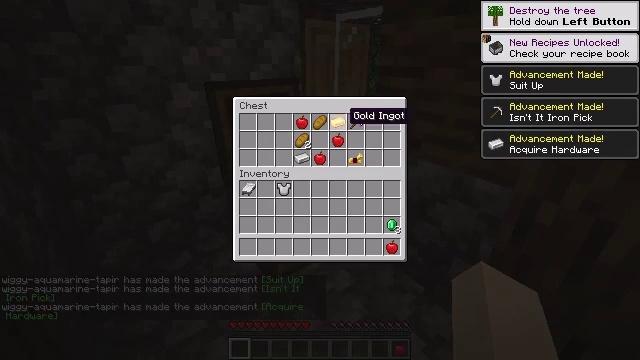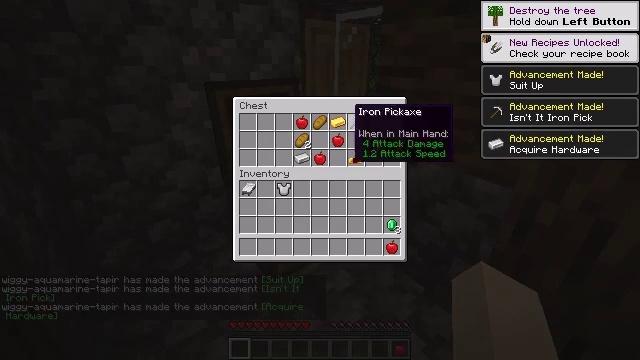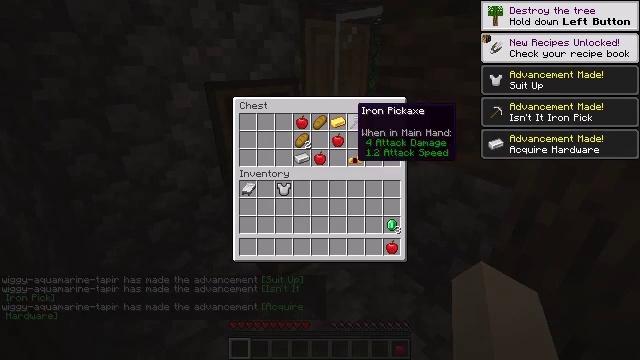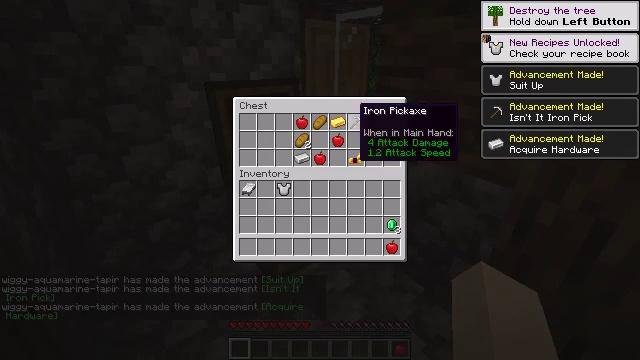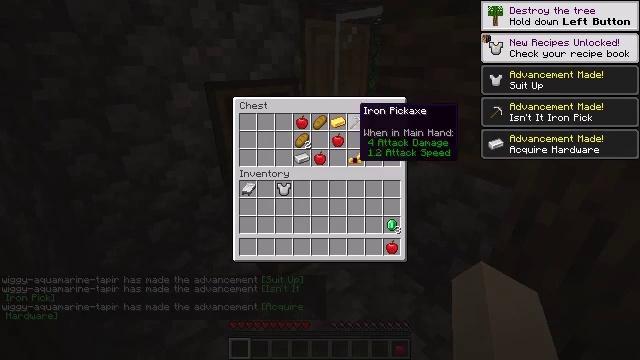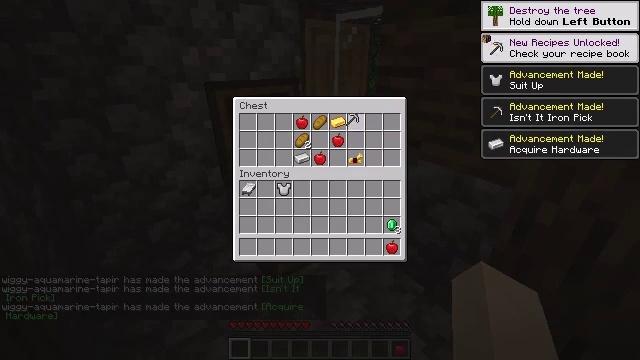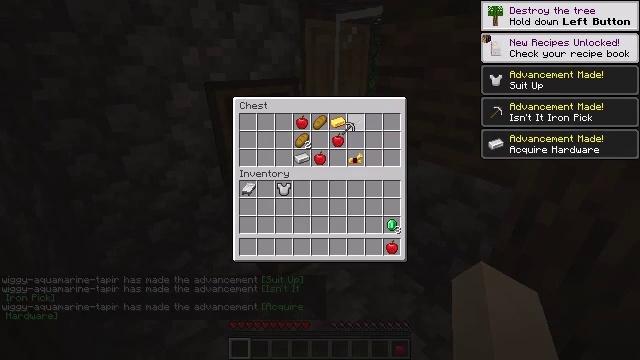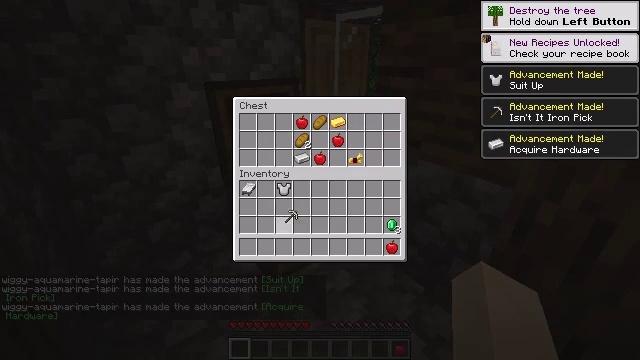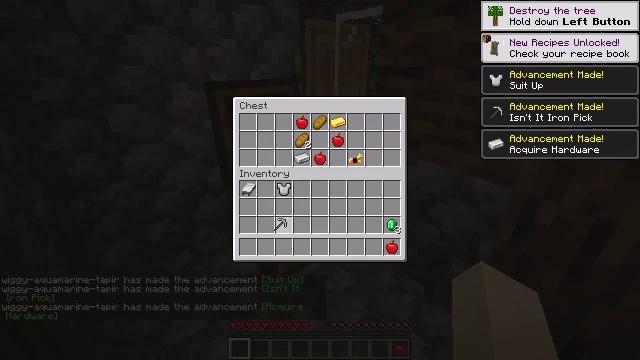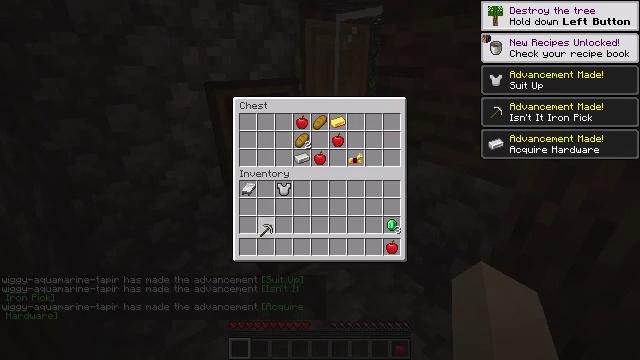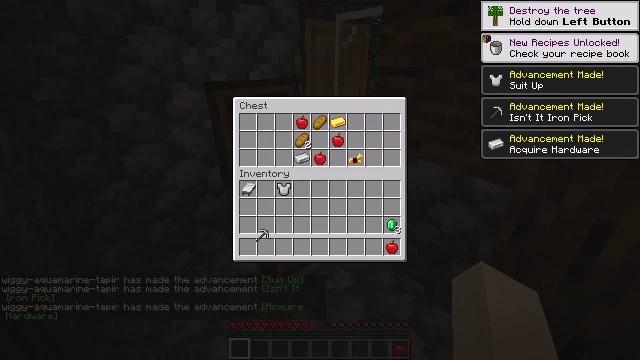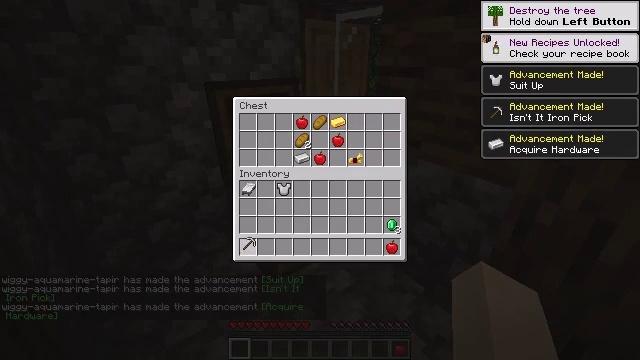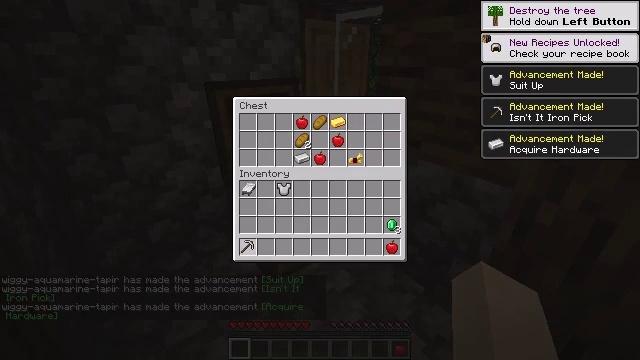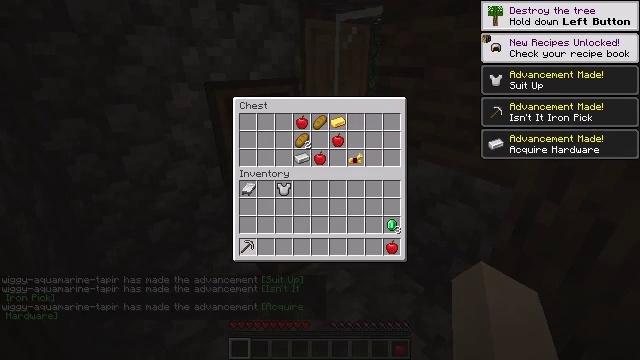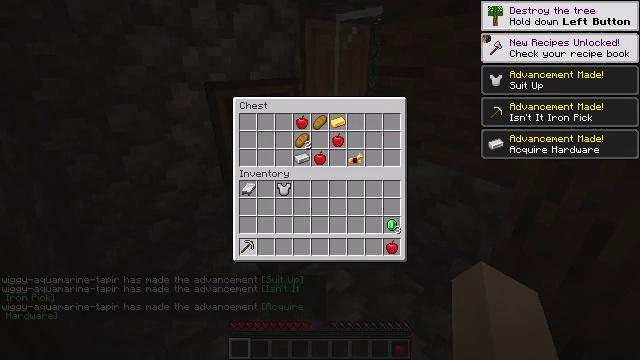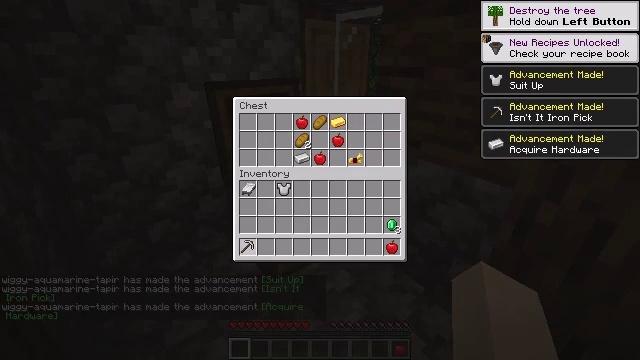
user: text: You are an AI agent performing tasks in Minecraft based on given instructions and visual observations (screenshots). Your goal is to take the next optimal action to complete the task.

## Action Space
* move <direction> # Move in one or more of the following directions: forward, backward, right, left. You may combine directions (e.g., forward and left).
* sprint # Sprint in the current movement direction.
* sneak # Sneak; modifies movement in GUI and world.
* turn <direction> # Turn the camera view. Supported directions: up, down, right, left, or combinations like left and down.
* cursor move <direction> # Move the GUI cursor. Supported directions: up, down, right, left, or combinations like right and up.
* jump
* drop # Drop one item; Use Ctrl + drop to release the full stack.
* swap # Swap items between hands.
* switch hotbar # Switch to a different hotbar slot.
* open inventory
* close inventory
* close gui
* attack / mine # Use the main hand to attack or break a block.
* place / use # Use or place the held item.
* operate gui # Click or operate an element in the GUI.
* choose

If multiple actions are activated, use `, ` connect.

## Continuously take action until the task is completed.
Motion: motion action
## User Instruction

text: Reclaim the furnace for later use.
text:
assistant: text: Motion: no_op
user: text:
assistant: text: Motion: no_op
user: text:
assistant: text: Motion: no_op
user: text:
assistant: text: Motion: no_op
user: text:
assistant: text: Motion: operate gui
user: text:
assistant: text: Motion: cursor move down, operate gui
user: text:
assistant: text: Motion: cursor move left and down
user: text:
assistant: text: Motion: cursor move left and down
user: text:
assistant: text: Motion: cursor move left
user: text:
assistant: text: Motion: no_op
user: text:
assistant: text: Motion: cursor move left and down
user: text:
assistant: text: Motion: no_op
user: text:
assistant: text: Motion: no_op
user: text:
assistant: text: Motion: operate gui
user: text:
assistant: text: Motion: operate gui
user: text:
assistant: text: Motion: no_op
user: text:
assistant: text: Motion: no_op
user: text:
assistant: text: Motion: cursor move right and up
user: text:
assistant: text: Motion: cursor move right and up
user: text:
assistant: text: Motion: cursor move right and up
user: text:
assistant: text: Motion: no_op
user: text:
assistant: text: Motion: cursor move up
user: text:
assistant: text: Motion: no_op
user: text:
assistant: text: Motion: cursor move up
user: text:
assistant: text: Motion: no_op
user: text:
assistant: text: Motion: operate gui
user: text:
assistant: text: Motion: cursor move down
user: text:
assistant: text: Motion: cursor move down
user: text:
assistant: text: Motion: no_op
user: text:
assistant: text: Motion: no_op